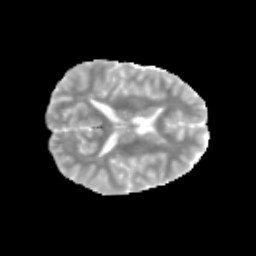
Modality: MD
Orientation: axial
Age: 13
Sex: male
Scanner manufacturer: siemens
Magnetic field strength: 3 T
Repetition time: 3.8 s
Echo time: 0.07 s